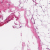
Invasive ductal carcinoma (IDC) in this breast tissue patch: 0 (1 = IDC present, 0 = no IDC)